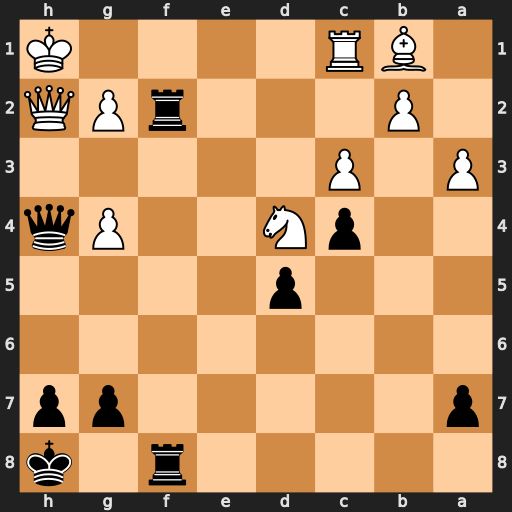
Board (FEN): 5r1k/p5pp/8/3p4/2pN2Pq/P1P5/1P3rPQ/1BR4K
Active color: b
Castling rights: -
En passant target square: -
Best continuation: Rf1+ Rxf1 Rxf1#